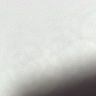
Metastatic tissue present: no